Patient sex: M
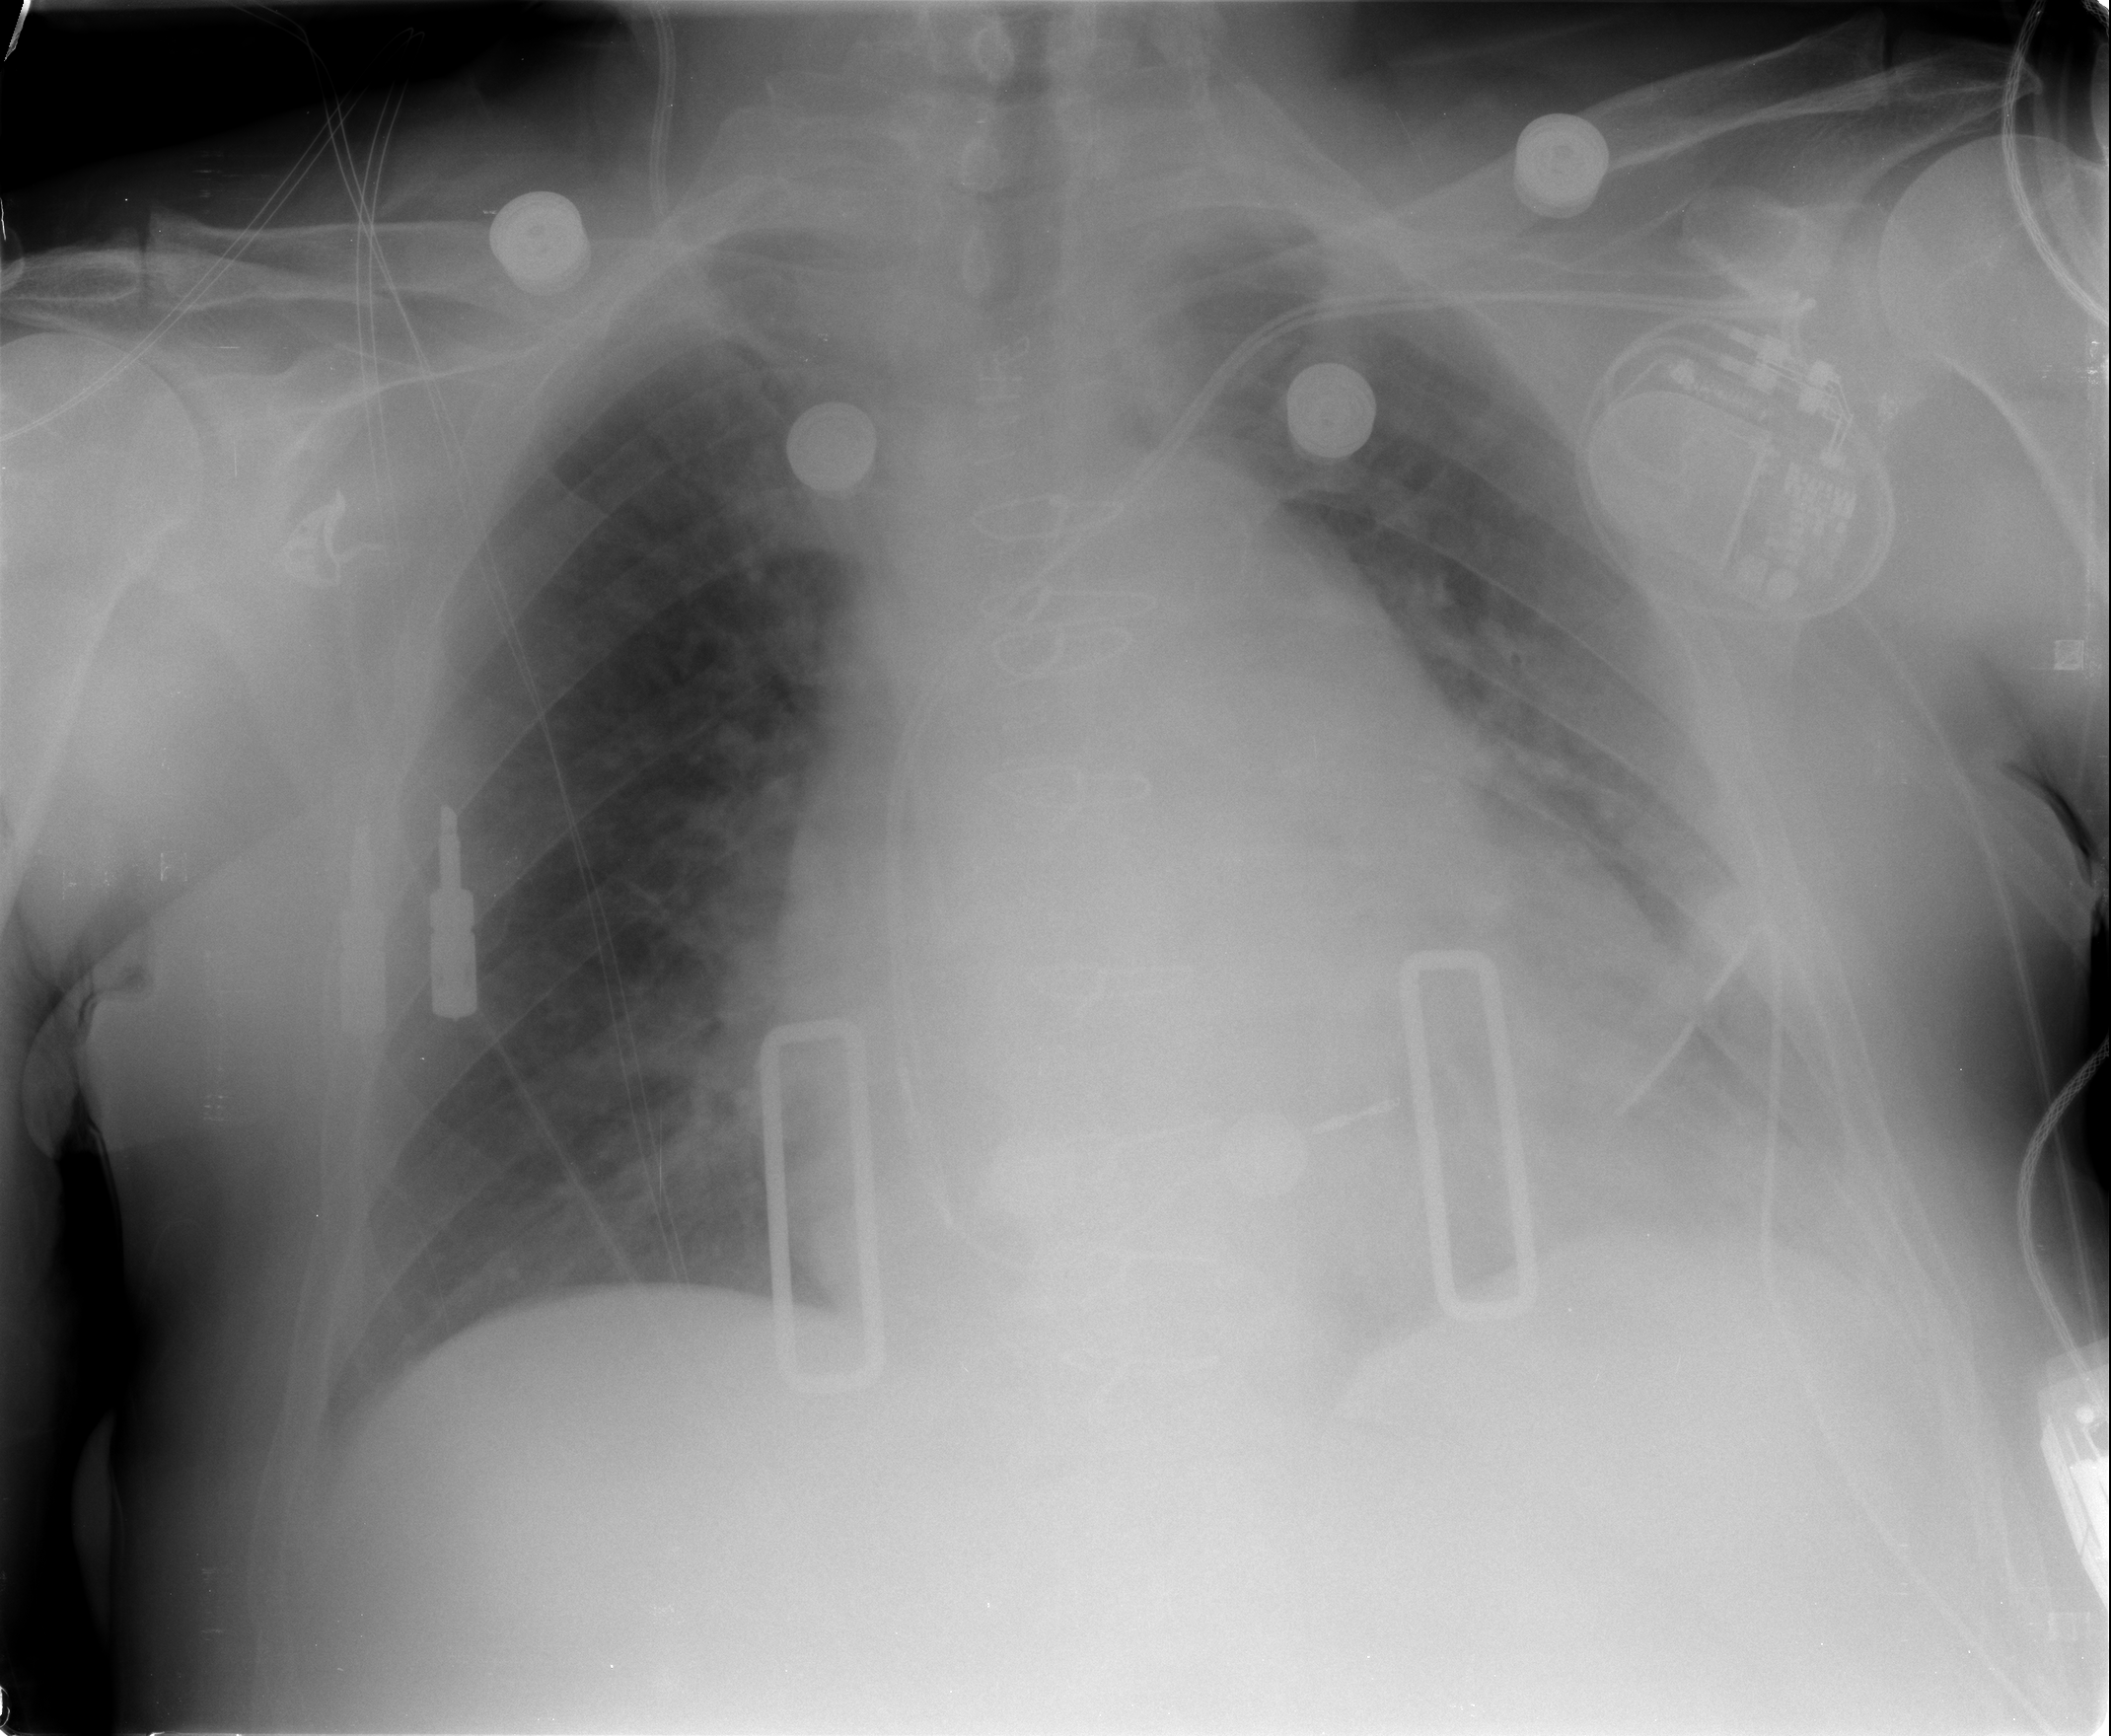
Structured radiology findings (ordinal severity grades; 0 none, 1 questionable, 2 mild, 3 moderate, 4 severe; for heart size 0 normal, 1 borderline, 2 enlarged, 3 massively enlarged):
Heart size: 2
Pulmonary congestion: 2
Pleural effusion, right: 1
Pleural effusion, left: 2
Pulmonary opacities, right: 2
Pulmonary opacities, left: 2
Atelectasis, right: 2
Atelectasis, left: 2